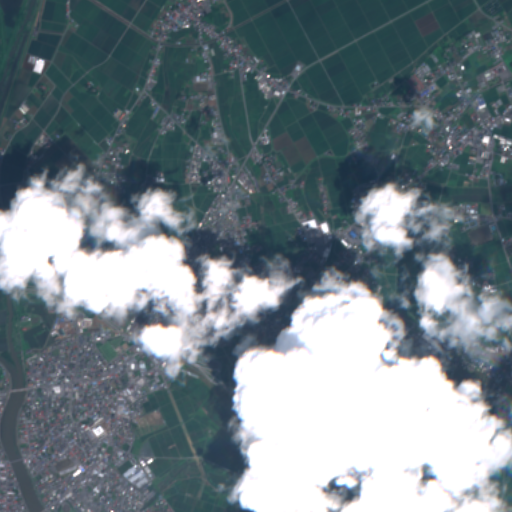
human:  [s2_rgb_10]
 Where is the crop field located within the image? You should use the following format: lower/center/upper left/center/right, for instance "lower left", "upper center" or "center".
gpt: The crop field is located in the lower left of the image.
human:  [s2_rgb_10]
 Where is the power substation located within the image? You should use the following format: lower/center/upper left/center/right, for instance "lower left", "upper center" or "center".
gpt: The power substation is located in the lower left of the image.
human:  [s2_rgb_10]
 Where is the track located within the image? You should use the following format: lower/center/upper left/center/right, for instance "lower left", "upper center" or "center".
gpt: There is no track in the image.